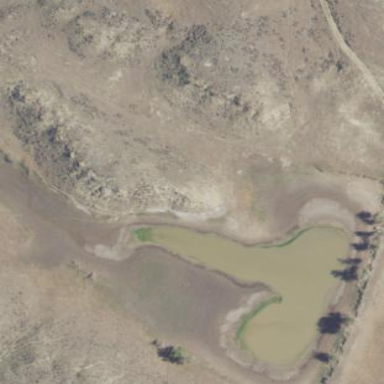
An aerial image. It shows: Reservoir.